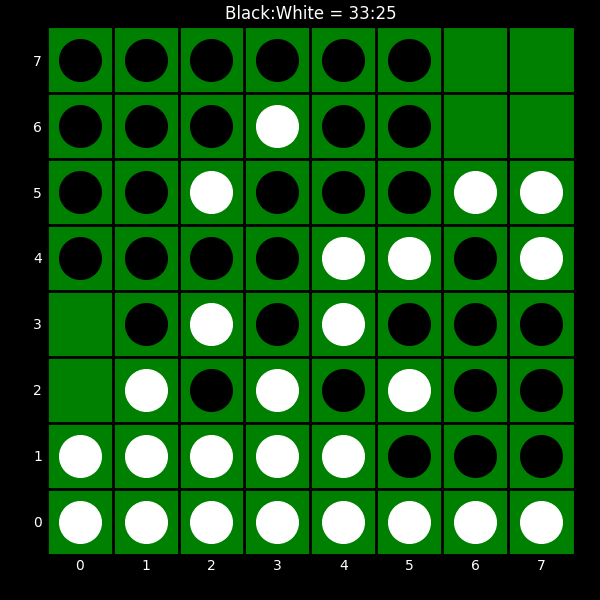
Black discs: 33
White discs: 25